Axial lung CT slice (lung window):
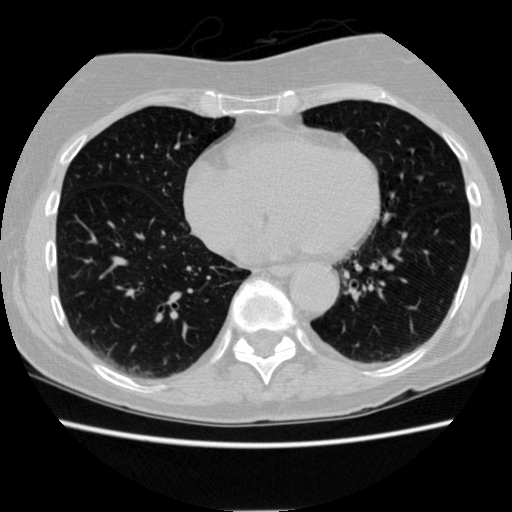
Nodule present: no